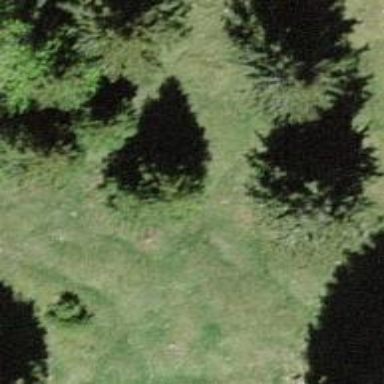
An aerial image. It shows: Needle-leaved tree in nature.